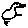
Label: bird